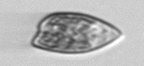
Label: Prorocentrum_dentatum